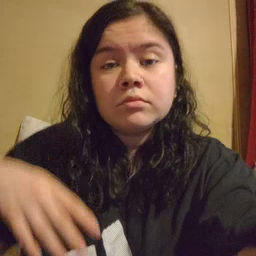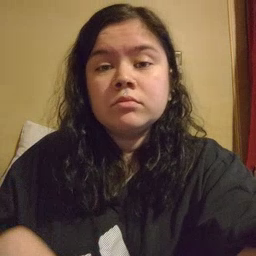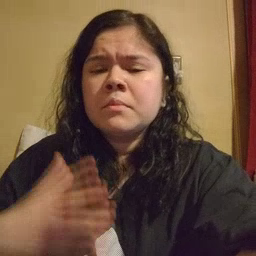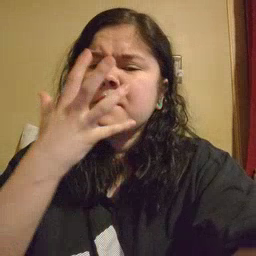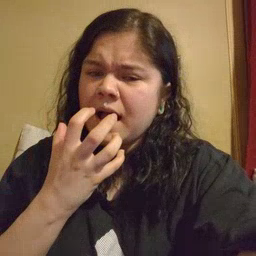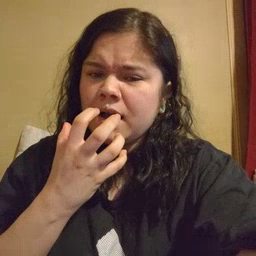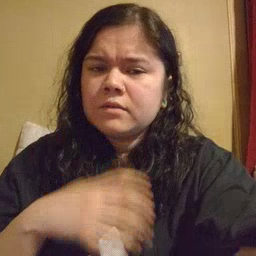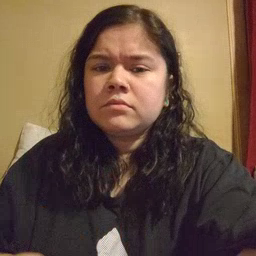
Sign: mad